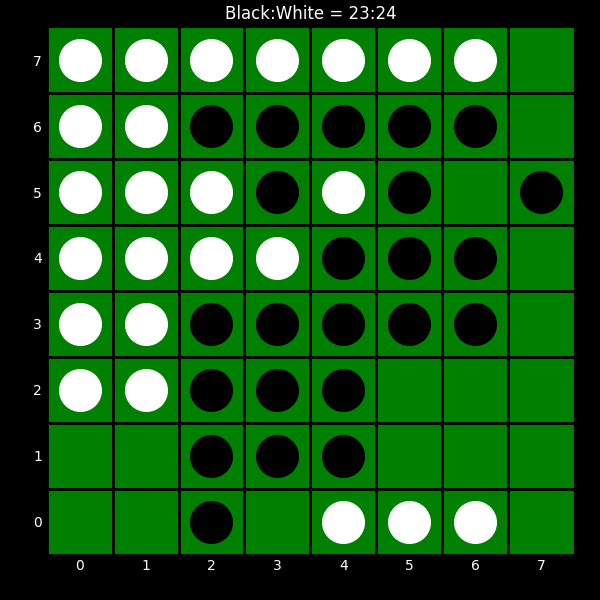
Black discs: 23
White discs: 24